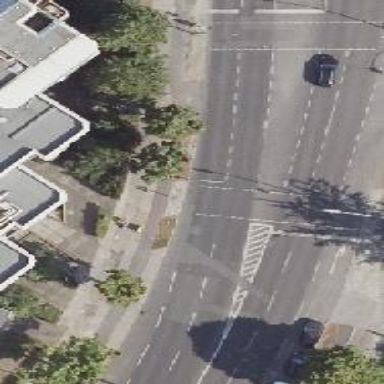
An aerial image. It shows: Secondary road with asphalt surface and cycle track on the right side.